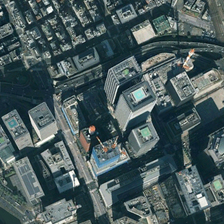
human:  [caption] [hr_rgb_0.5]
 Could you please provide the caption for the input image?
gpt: many crowded buildings are in a commercial area .

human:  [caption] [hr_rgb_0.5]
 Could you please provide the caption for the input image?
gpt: many crowded buildings are in a commercial area .

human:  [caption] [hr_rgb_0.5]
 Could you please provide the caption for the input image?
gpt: many crowded buildings are in a commercial area .

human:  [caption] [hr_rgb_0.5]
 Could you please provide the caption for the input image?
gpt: many crowded buildings are in a commercial area .

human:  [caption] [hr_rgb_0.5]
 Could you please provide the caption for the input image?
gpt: many crowded buildings are in a commercial area .